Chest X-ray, AP view. Patient: 59 years old, sex M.
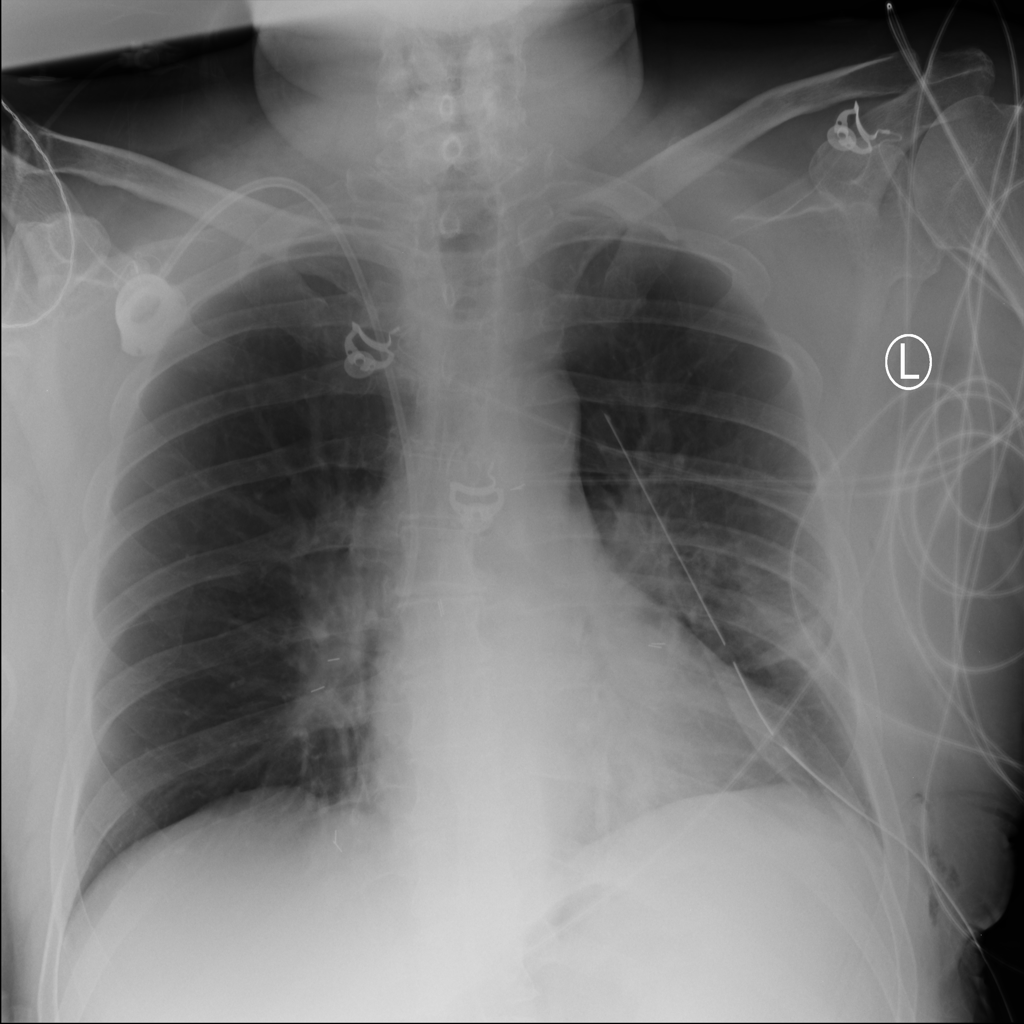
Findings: No Finding